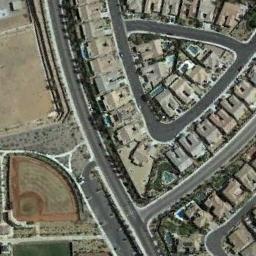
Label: baseball_diamond